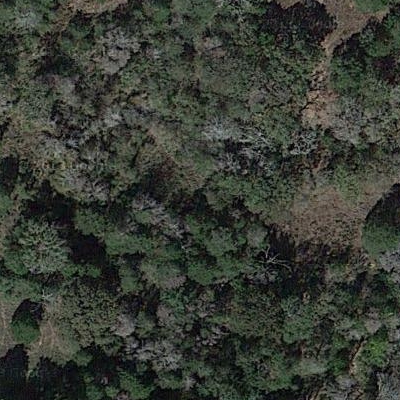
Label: Forest